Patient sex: M
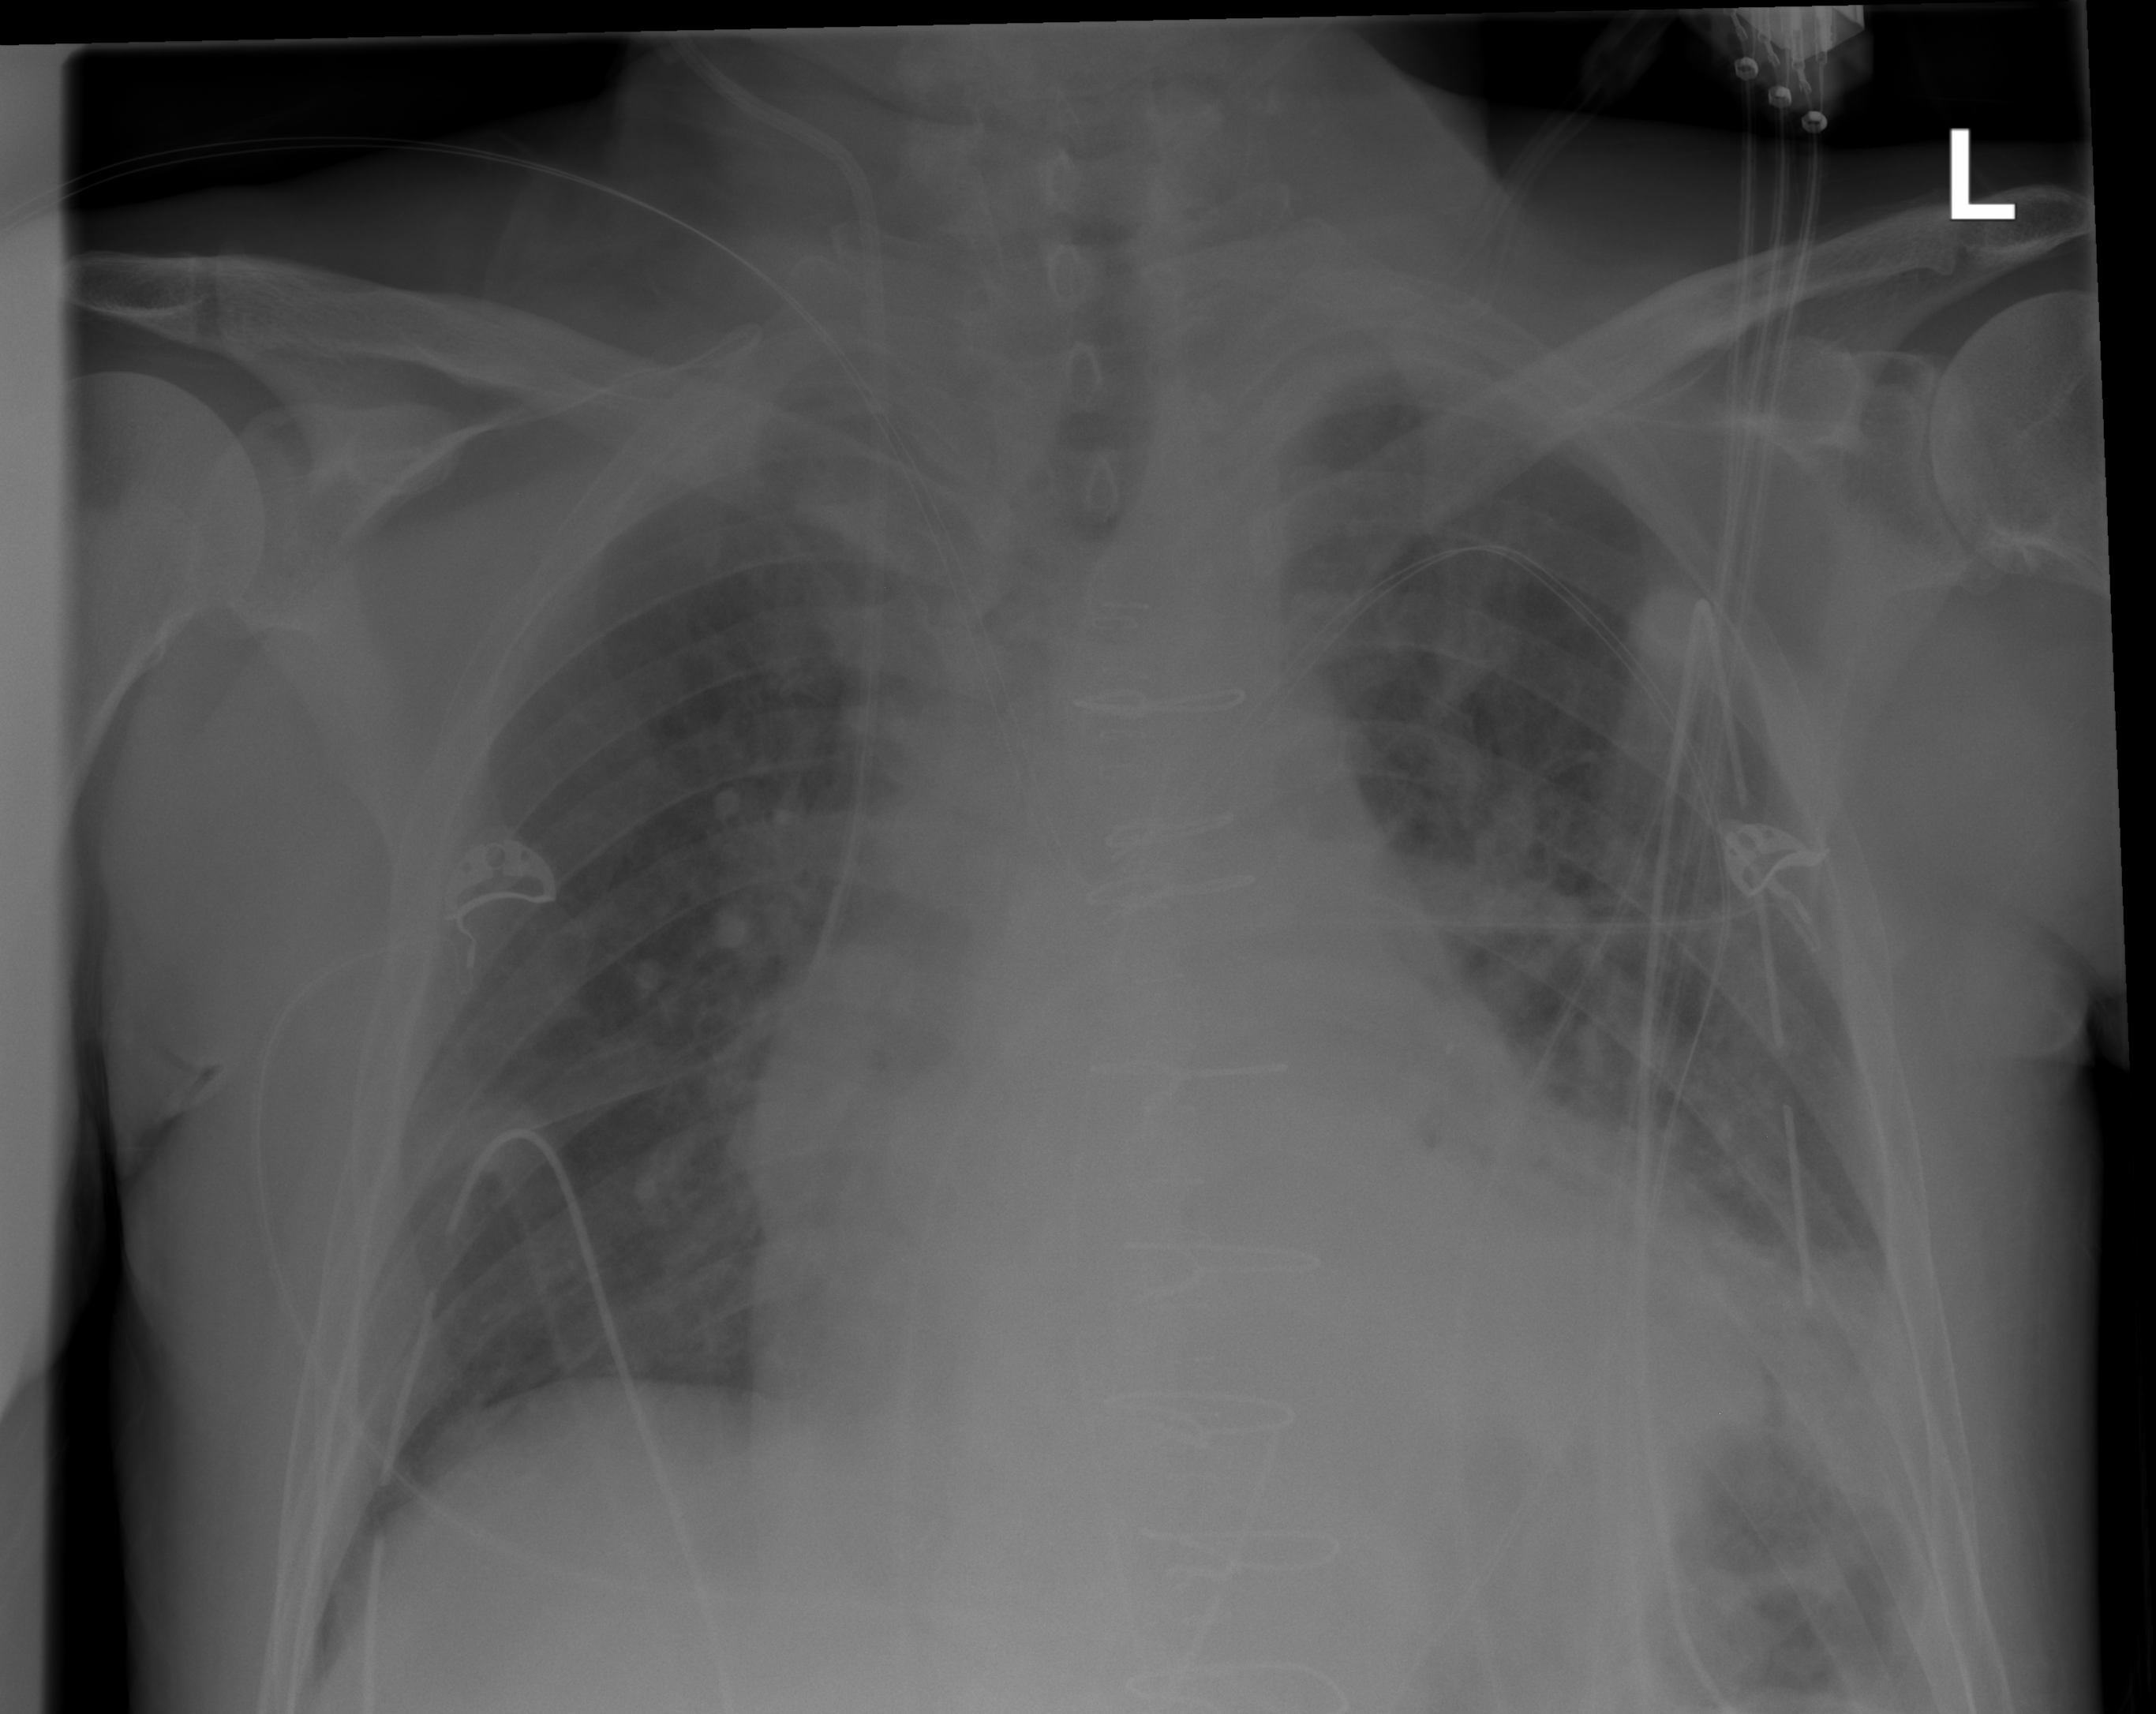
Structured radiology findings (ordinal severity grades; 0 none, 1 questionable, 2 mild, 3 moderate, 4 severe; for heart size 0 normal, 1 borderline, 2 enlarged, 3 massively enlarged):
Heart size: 1
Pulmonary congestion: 2
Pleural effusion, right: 0
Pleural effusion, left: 2
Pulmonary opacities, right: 0
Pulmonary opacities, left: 0
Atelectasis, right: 0
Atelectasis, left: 2